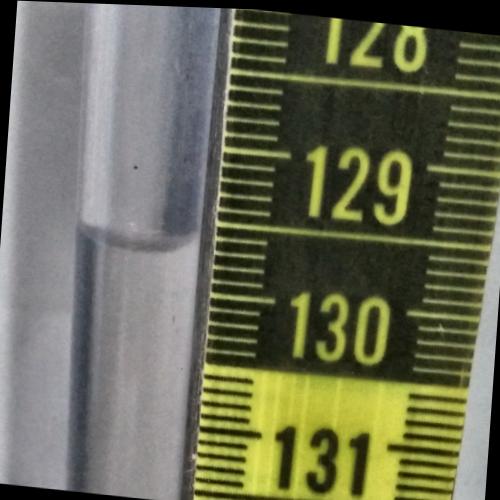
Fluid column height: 129.7 cm